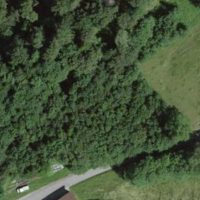
EUNIS habitat code: 24
Species observed at this site:
Mercurialis perennis